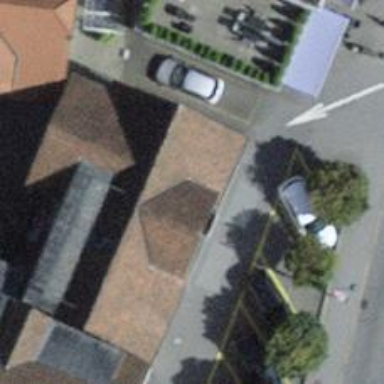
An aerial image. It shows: Restaurant.